Question: I am unable to create a virtual environment to run . Every time I run 'bootstrap.py', I get an error saying '[SSL: CERTIFICATE_VERIFY_FAILED]'. The screenshot is attached below.
Is this the issue with the version or do I need additional dependencies to run the file?

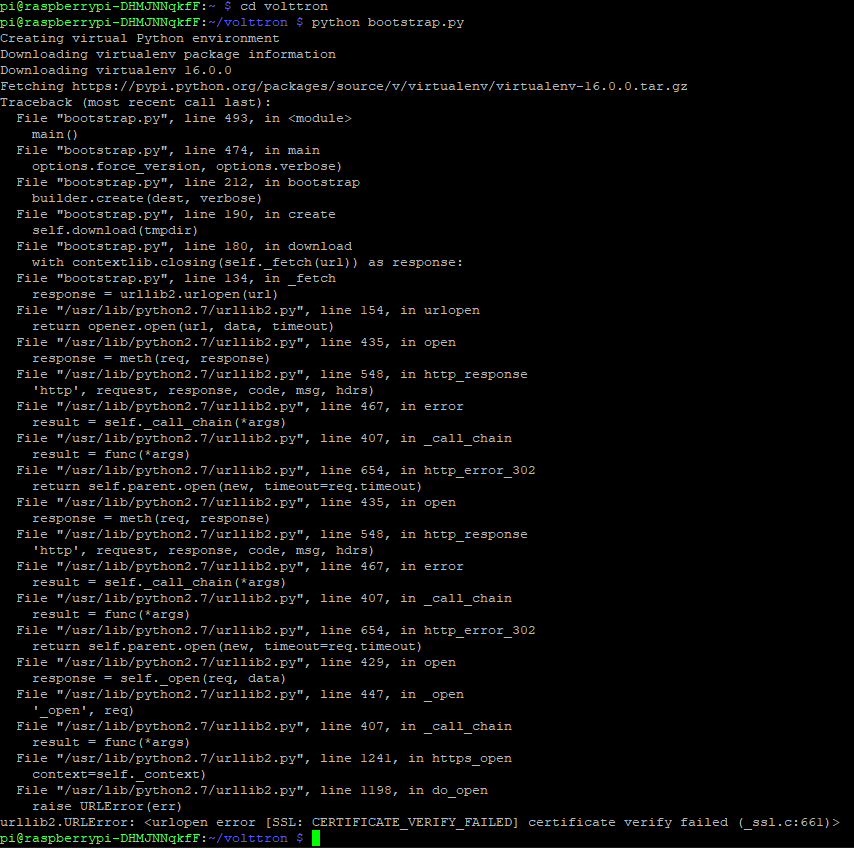
Answer: There was a pull request that was just merged into master that fixes this issue on raspberry pis. The ssl context is only required with rabbitmq and/or web services enabled. Please update to the latest version of master and try again.